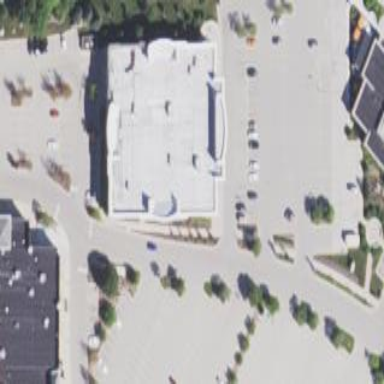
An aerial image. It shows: Retail building.